Question: how do I define Firebase properly so jshint stops beeping.
## My code is working... just jshint is annoy
'''
angular
.module('morningharwoodApp', [
'firebase',
'ngAnimate',
'ngCookies',
'ngResource',
'ngRoute',
'ngSanitize',
'ngTouch'
])
'''
'''
angular.module('morningharwoodApp')
.controller('MainCtrl', function ($scope, $firebase) {
// var Firebase;
var pageRef = new Firebase('https://morningharwood.firebaseIO.com/page');
// var pageRef = new Firebase('https://morningharwood.firebaseIO.com/page');
//init
$scope.pages = $firebase(pageRef);
$scope.newPage = {
title: '',
slug: '',
url: '',
desc: '',
active: false,
template: [
{
type: ''
}
],
img: '',
dateCreated: '',
dateUpdated: ''
};
//CRUD
//add
$scope.addPage = function() {
$scope.pages.$add($scope.newPage);
$scope.newPage = '';
};
});
'''

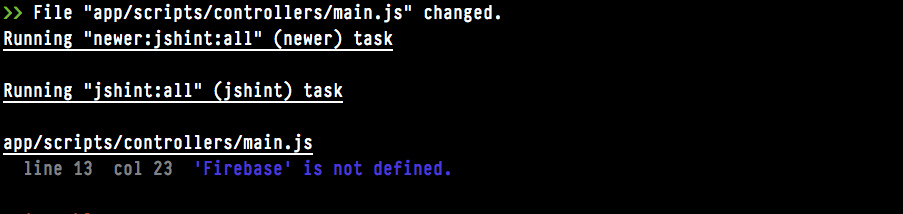
Answer: You can also do the following in your jshint.rc
'''
"jshint_options":
{
"predef": {
"Firebase": false
}
}
'''